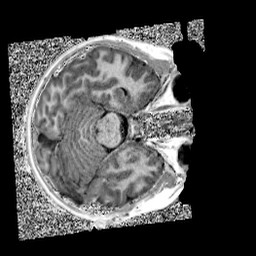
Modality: UNIT1
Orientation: axial
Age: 9
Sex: male
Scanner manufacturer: siemens
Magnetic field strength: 3 T
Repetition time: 4 s
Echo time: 0.00299 s